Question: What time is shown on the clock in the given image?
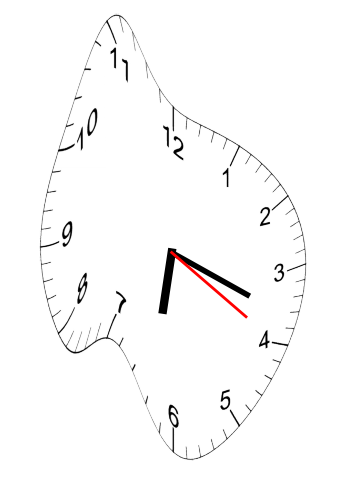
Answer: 06:18:20